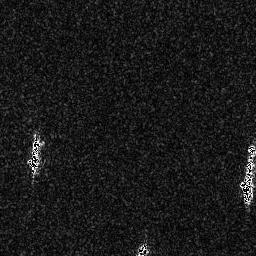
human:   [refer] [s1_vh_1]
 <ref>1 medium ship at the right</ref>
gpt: <box>[[93, 55, 99, 80, 0]]</box>

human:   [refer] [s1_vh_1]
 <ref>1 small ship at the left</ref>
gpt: <box>[[10, 53, 16, 67, 0]]</box>